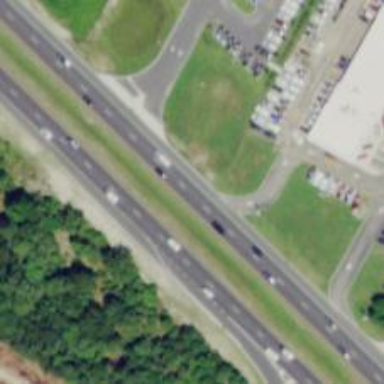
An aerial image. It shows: Trunk highway.